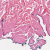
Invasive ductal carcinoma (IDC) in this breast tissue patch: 0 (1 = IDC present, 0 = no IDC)